Interaction volume radius: 5 \u00c5
Interaction volume height: 15 \u00c5
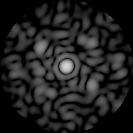
Disorder parameter: 0.639